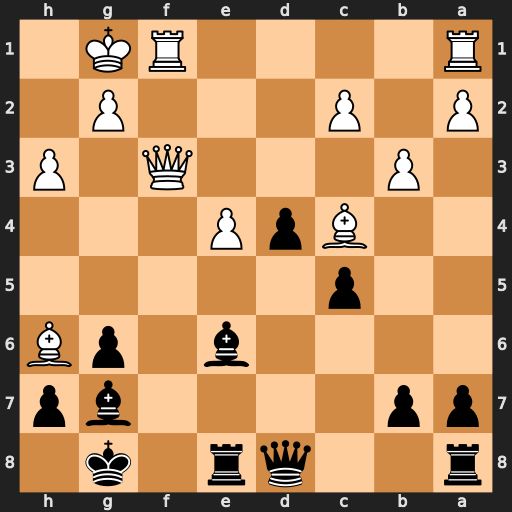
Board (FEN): r2qr1k1/pp4bp/4b1pB/2p5/2BpP3/1P3Q1P/P1P3P1/R4RK1
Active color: b
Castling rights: -
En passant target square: -
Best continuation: Bxc4 Bxg7 Bxf1